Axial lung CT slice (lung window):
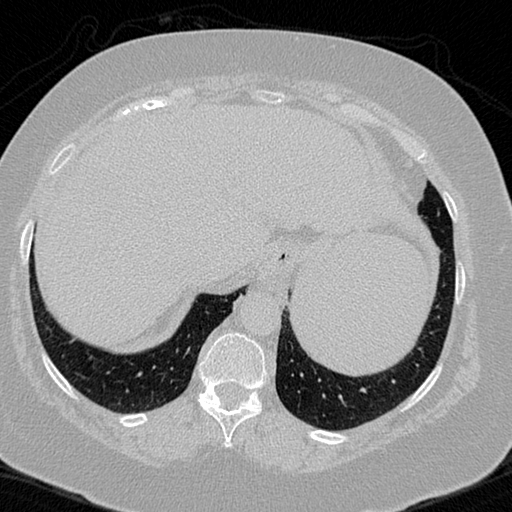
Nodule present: no